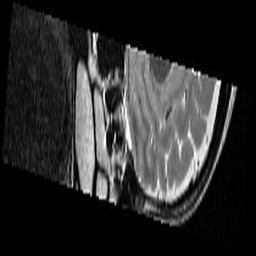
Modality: T2w
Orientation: sagittal
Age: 37
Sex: female
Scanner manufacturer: siemens
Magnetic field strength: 3 T
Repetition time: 7 s
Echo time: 0.085 s